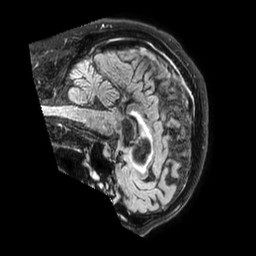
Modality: FLAIR
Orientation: sagittal
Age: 80
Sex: male
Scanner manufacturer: philips
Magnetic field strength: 3 T
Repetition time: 4.8 s
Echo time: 0.34 s